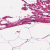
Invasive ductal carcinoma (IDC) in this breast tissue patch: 0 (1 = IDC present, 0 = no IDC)